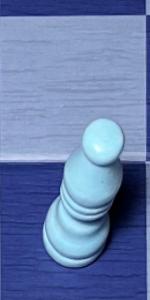
Label: Bishop_White